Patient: sex F, age 51
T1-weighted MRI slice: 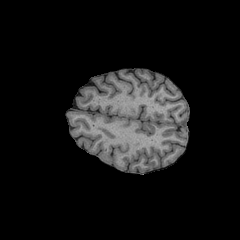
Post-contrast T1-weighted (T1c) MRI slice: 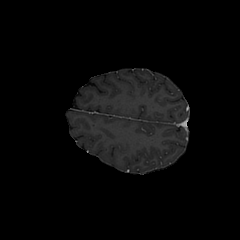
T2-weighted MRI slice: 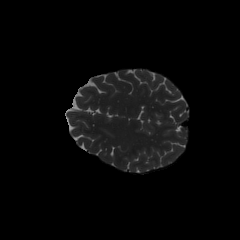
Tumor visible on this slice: no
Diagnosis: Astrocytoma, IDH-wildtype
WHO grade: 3